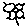
Label: flower